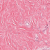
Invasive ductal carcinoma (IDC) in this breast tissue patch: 0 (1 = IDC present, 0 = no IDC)